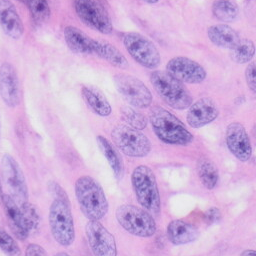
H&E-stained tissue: Skin